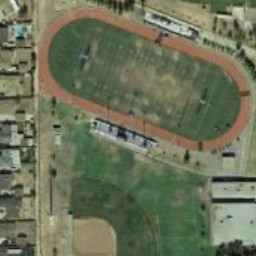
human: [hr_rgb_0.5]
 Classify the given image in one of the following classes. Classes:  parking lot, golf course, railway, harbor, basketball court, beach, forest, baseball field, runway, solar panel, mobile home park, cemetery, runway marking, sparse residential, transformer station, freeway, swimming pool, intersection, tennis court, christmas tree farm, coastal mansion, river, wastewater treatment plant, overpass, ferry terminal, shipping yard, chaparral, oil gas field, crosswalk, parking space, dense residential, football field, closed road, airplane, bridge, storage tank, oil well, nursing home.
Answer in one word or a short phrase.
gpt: football field